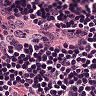
Metastatic tissue present: no